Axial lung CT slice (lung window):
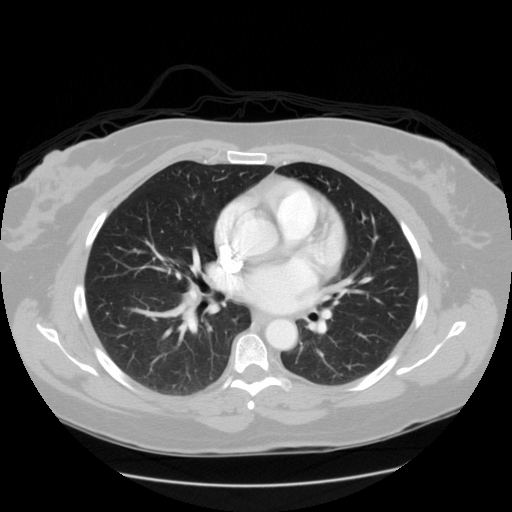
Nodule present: no